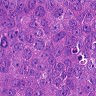
Metastatic tissue present: yes